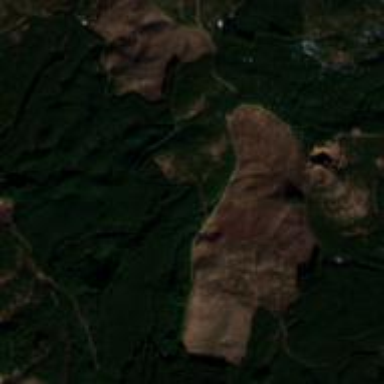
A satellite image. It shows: Clearcut area created by human activity.